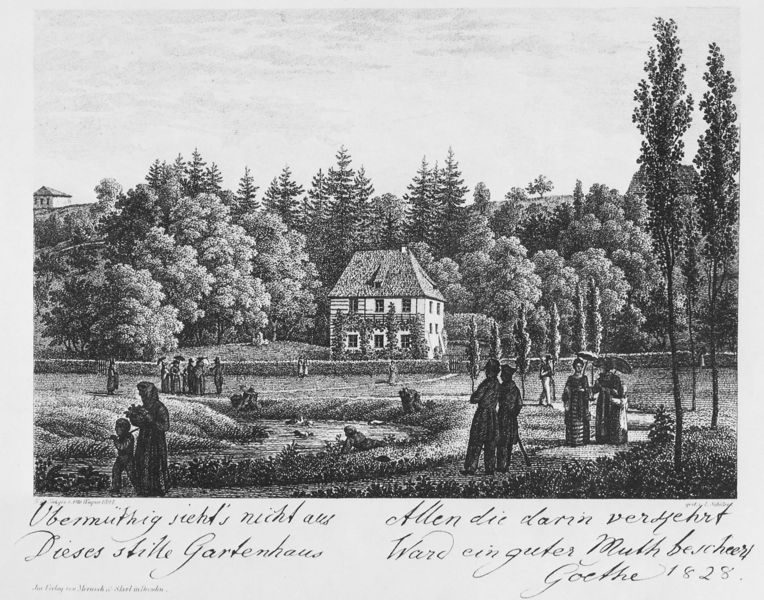
Titel: Goethes Gartenhaus am Ilm-Park in Weimar
Künstler: Ludwig Schütze
Institution: Düsseldorf, Goethe-Museum
Schlagwörter: himmel, wasser, bäume, fluss, frauen, landschaft, menschen, ufer, fenster, männer, zeichnung, haus, rasen, schirm, wiese, bach, hügel, kind, wald, kinder, ranken, hecke, enten, druck, radierung, stich, schwarzweiß, gartenhaus, goethes gartenhaus